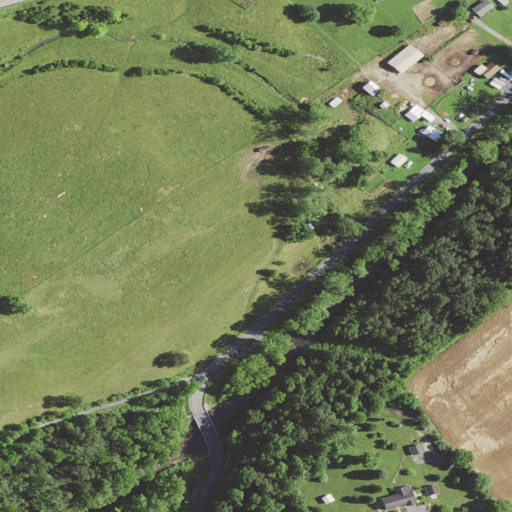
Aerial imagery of valley in Virginia named Ridge Hollow containing pasture, open development, deciduous forest, mixed forest, low intensity development, and cultivated crops